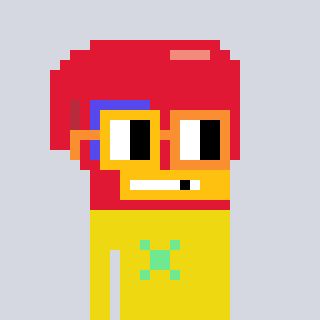
a pixel art character with square yellow and orange glasses, a boxing glove-shaped head and a yellow-colored body on a cool background